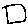
Label: square